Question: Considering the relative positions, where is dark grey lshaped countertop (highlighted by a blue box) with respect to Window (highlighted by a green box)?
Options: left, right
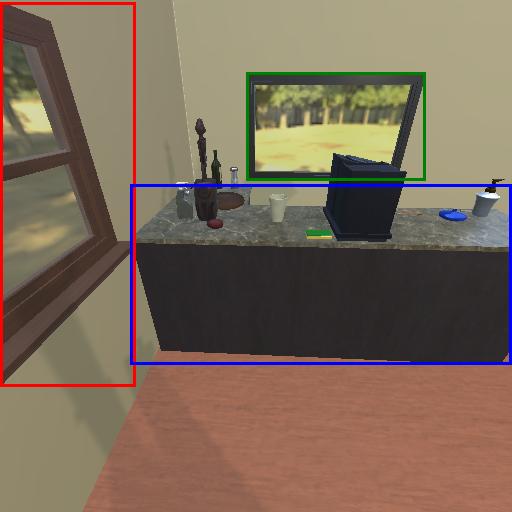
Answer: left